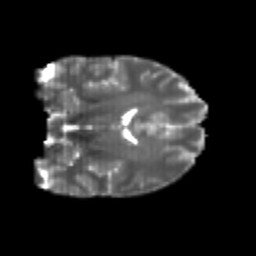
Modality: T2w
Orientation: coronal
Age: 22
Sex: female
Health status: healthy
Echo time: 0.074 s